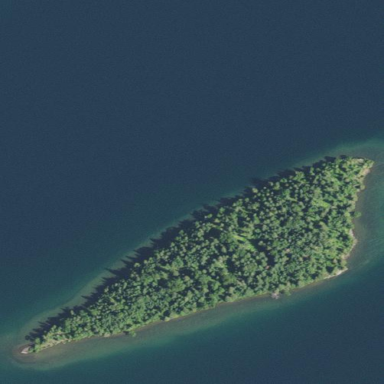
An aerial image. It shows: Islet.